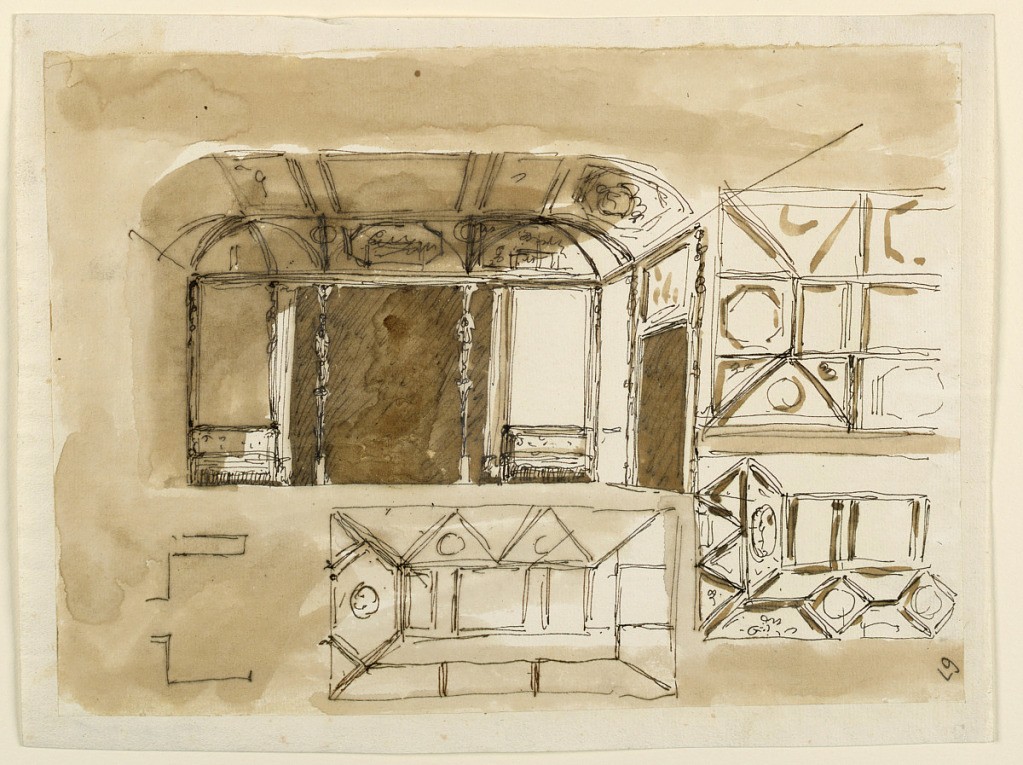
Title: Design for Decorations for a Bedroom
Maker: Giuseppe Barberi, Italian, 1746–1809
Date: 1746–1809
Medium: Pen and brown ink, brush and brown wash on paper
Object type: Drawing
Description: Top left: section showing the back part of the room. A door is at the right wall. Sofas stand at the wall panels beside the alcove. Its front is divided by supports into a broad central and two narrow lateral openings; curtains hang in the latter ones. Three sketches deal with the scheme of the decoration of the ceiling. Another sketch is unfinished.